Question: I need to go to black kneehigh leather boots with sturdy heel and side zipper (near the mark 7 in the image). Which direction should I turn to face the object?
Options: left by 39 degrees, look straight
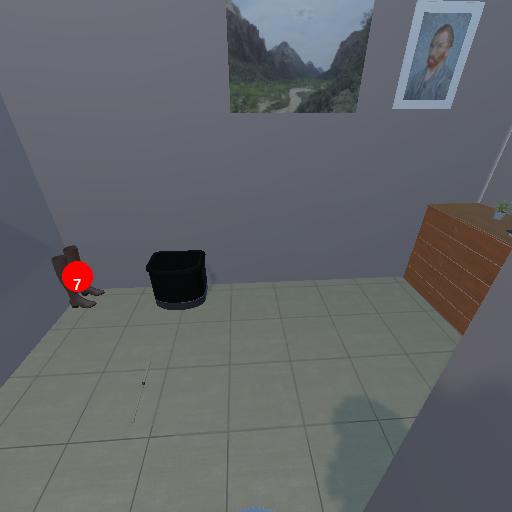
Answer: left by 39 degrees